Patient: sex M, age 66
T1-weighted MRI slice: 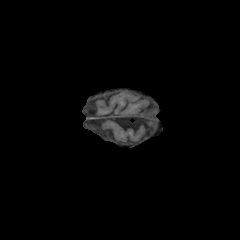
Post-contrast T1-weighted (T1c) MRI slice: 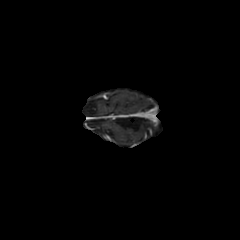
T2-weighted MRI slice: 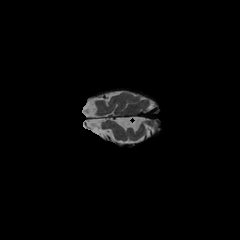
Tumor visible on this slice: no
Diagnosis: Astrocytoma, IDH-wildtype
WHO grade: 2